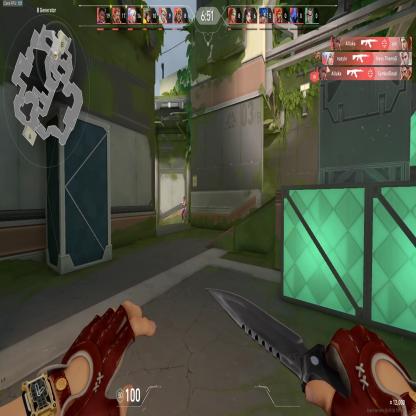
Label: enemy